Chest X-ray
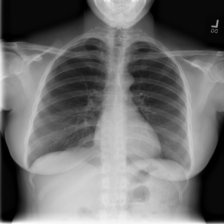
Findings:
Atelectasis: negative
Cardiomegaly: negative
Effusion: negative
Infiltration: positive
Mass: negative
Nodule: negative
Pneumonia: negative
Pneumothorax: negative
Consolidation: positive
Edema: negative
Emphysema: negative
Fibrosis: negative
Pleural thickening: negative
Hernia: negative